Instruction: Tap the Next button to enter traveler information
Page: cart
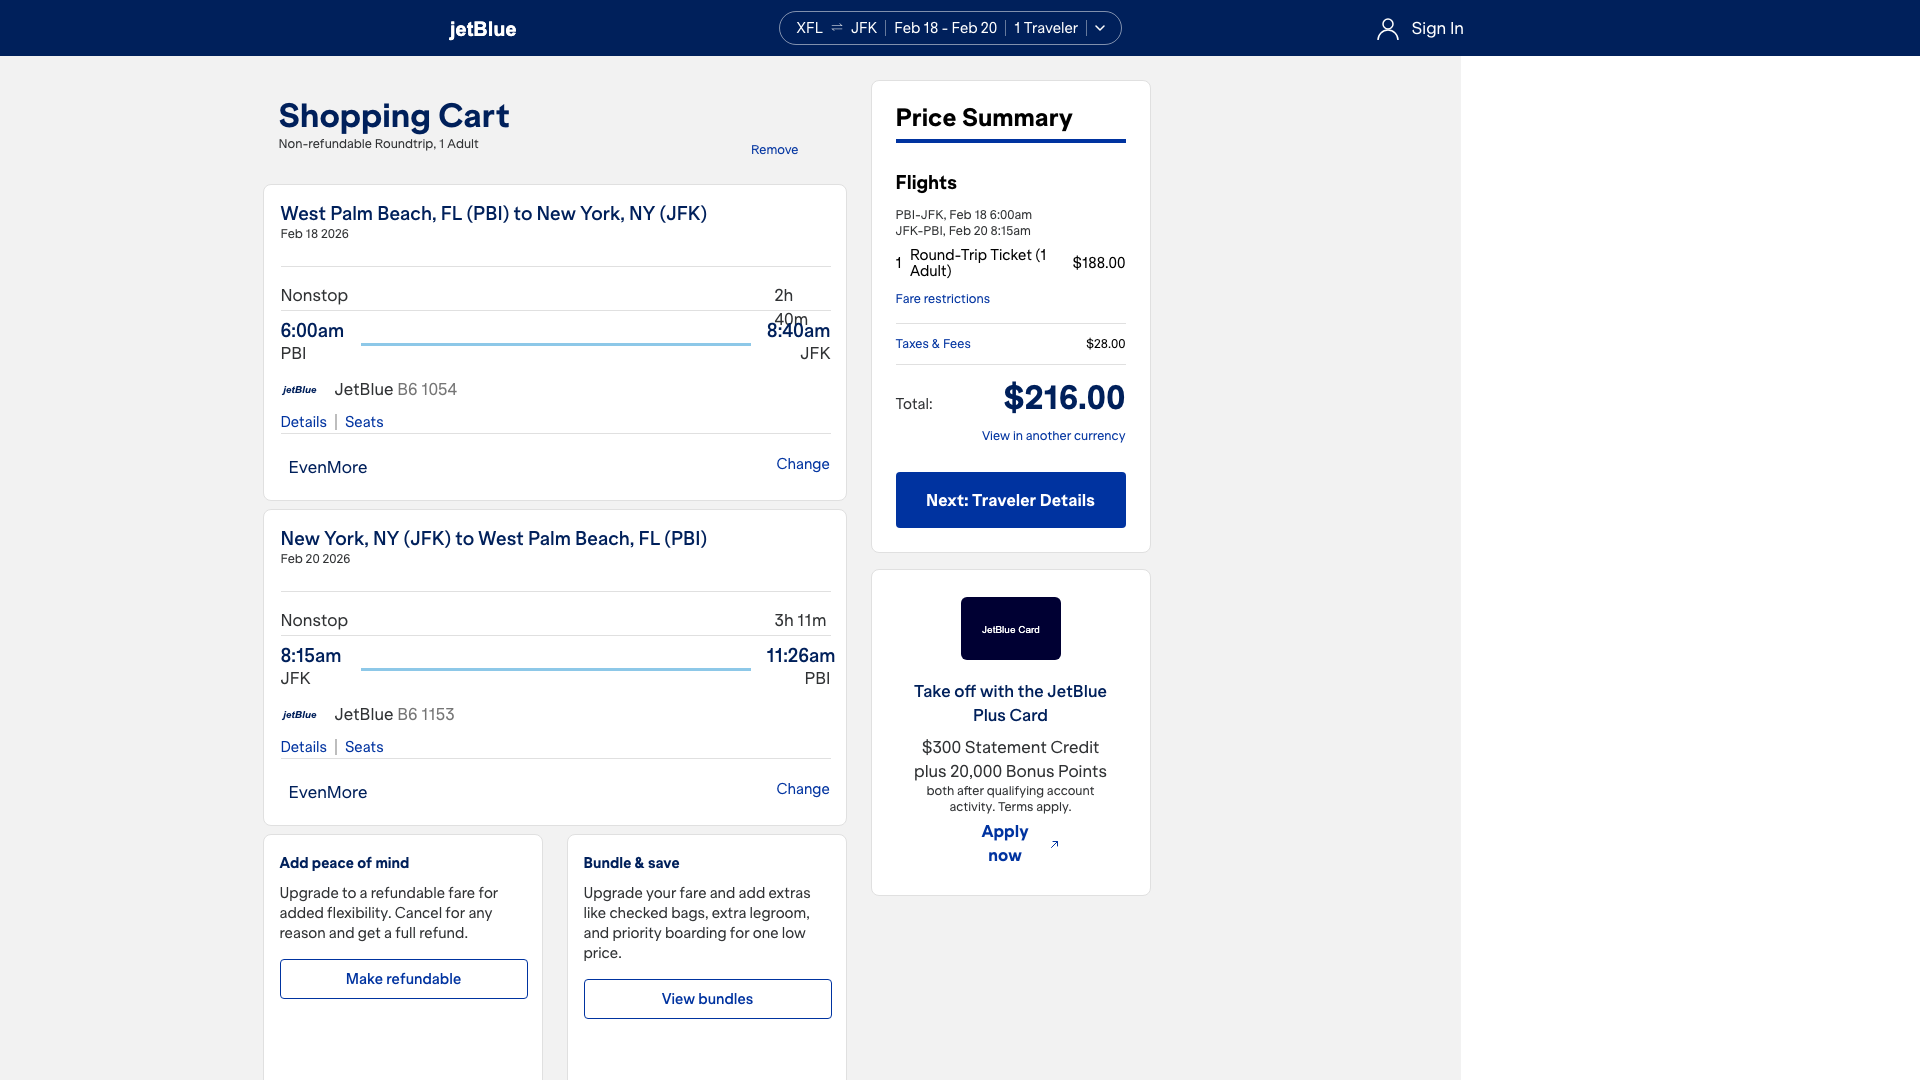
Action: click